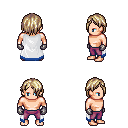
a pixel art fantasy rpg character, male body template, human, light skin, white trimmed cape, magenta pants, white blonde bangs hairstyle, metal gloves, four views (front, back, left, right), 2x2 character sprite sheet, small pixel art, hard edges, no anti-aliasing